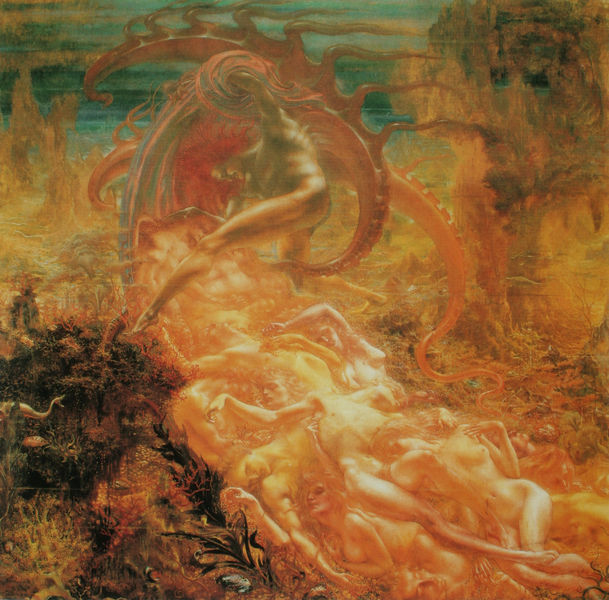
Titel: Die Schätze des Satans
Künstler: Jean Delville
Standort: Brüssel
Institution: Musées Royaux des Beaux-Arts de Belgique
Schlagwörter: akt, baum, blau, dunkel, feuer, gott, himmel, kampf, körper, mann, meer, nackt, schatten, schlaf, wasser, weiß, akte, fluss, frauen, gelb, grün, menschen, ocker, see, braun, frau, grau, hell, licht, orange, schwarz, türkis, gras, rot, tier, tiere, wiese, beige, ensor, symbolismus, gesichter, arme, gesicht, mensch, stein, tot, horizont, gold, pflanzen, rosa, wald, bein, brüste, haltung, abstrakt, figuren, weiblich, nabel, nackte, liegend, schenkel, sog, leiber, rothaarig, brennen, algen, lichtung, rippen, tote, schlange, dämon, männlich, springen, hölle, verschlungen, wesen, sturz, gemenge, fließen, schemen, ungeheuer, amorph, drache, schlingen, monster, krake, oktopus, tentakel, tintenfisch, mäume, meeresboden, verbrennen, ineinander, gewusel, höllenfeuer, doré, simbolismus, schweig, moreau, amorphös, krakenartig, redon, schwämme, umschlingen